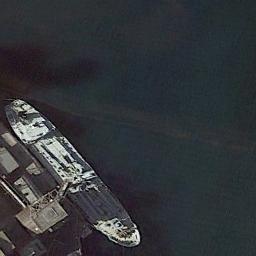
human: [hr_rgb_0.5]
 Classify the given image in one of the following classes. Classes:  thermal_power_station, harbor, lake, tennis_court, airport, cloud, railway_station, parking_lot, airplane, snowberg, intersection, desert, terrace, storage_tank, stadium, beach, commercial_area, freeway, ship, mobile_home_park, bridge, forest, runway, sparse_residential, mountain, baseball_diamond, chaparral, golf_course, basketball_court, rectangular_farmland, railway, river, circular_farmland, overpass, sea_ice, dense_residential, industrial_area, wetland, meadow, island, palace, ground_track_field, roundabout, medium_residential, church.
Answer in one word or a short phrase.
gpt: ship